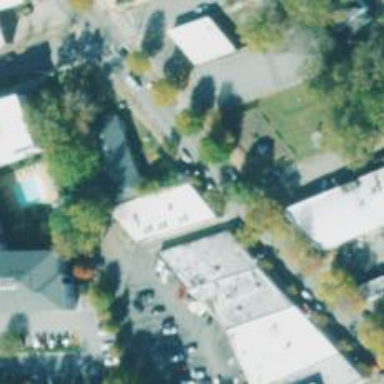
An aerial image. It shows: Veterinary facility.